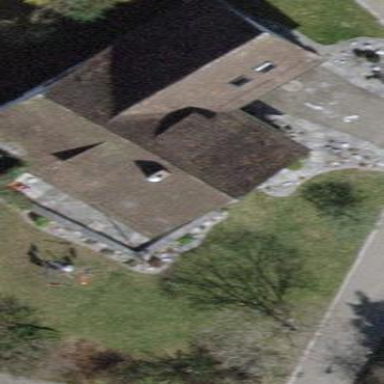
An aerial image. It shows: Detached building.